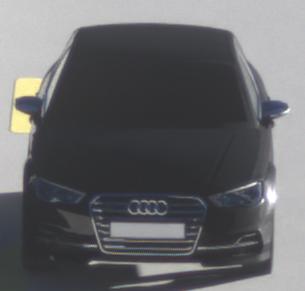
Make: Audi
Model: S3
Detailed model: 8V
Model produced from: 2013
Model produced until: 2020
Doors: 4
Color: black
Road condition: dry road
Daytime: sunrise or sunset
Contrast: high contrast